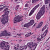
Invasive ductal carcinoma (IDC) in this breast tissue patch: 1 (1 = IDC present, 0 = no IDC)